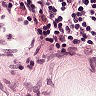
Metastatic tissue present: no